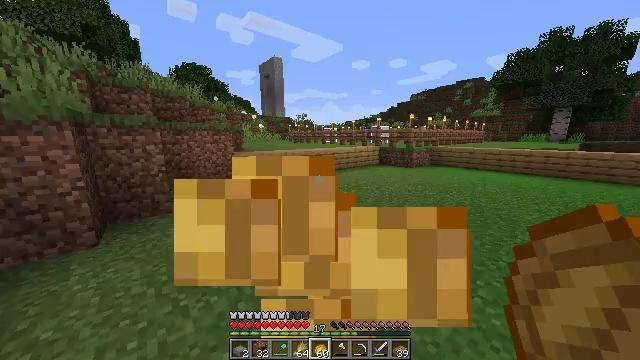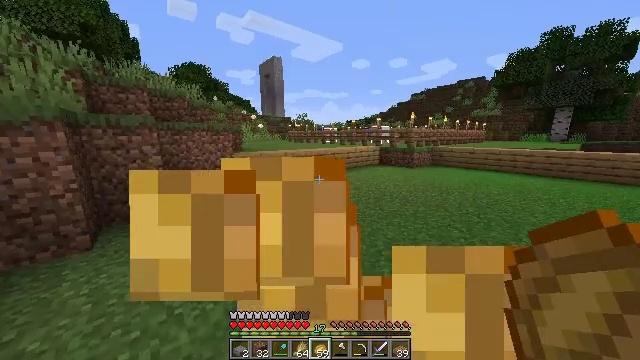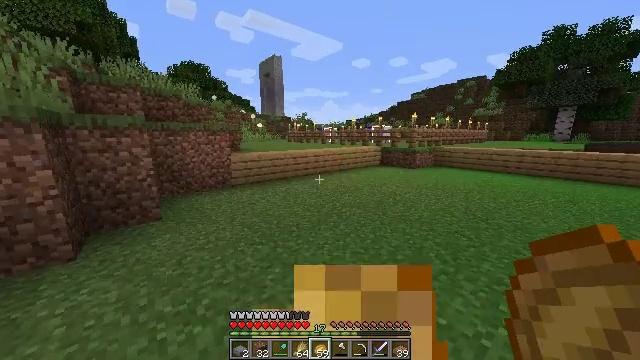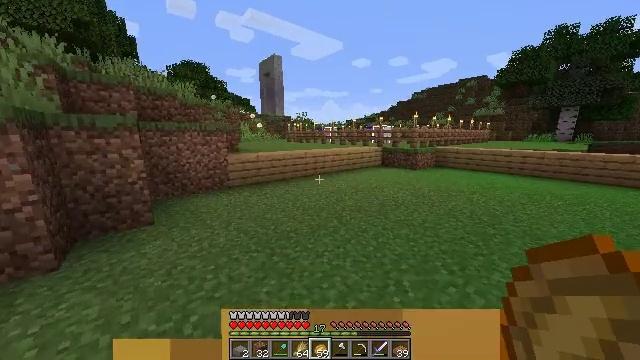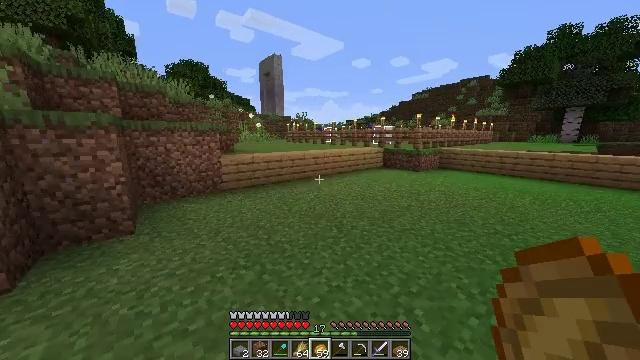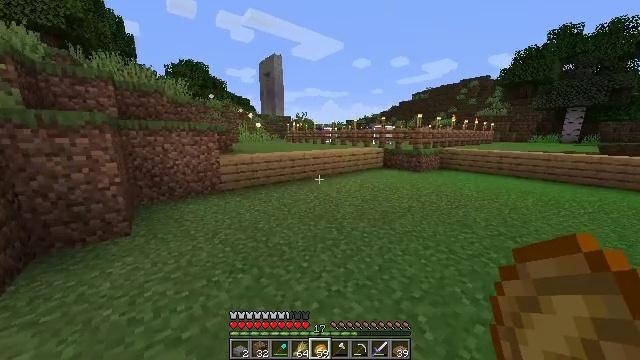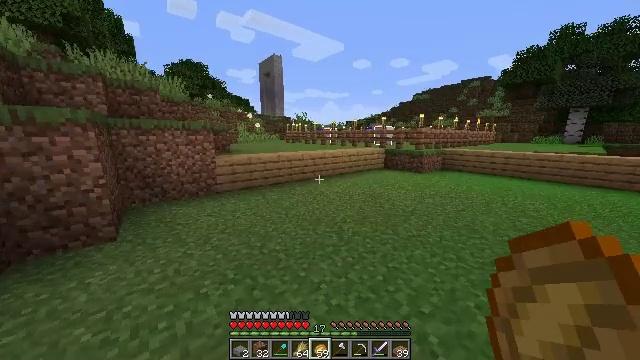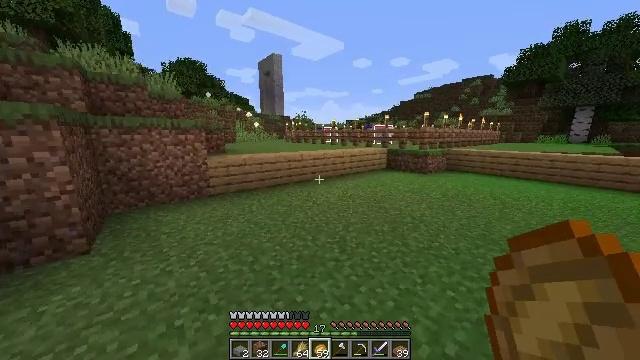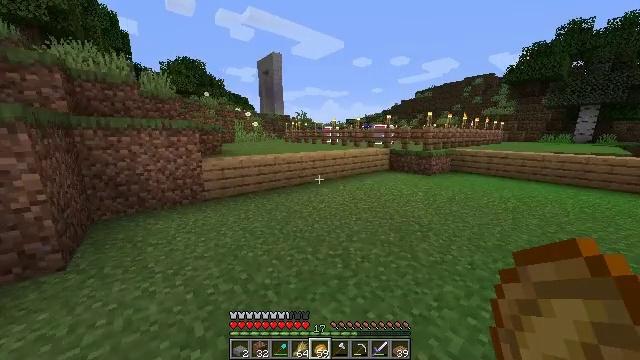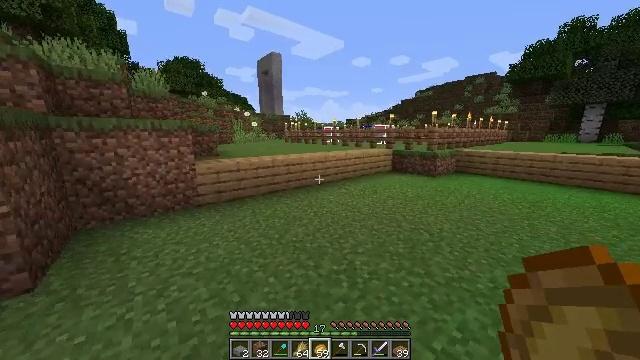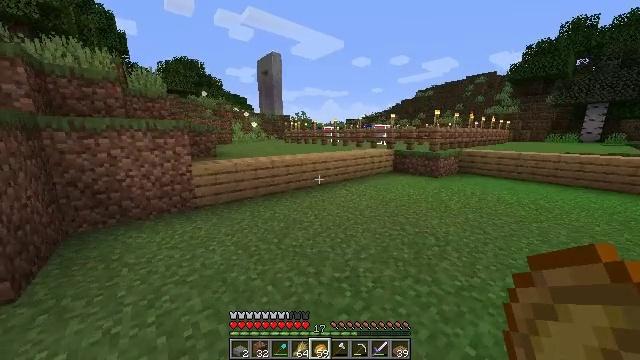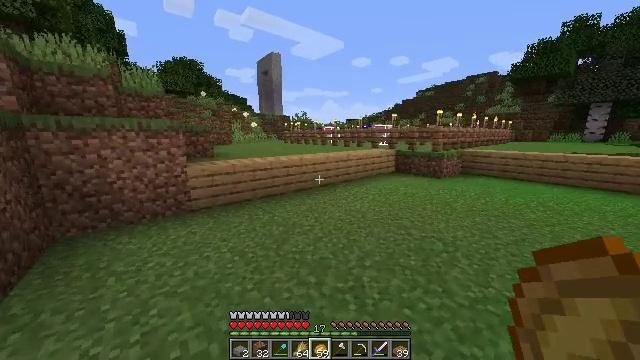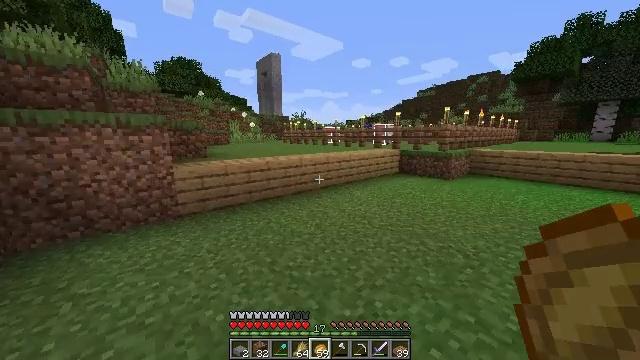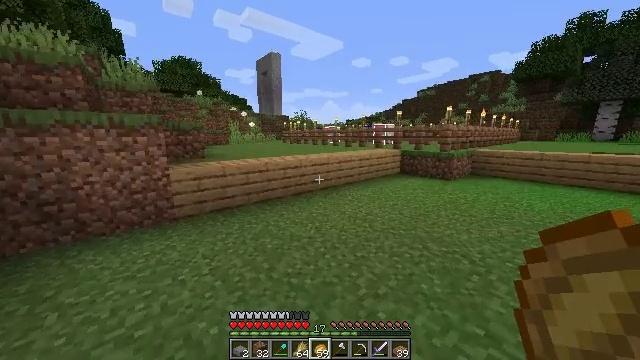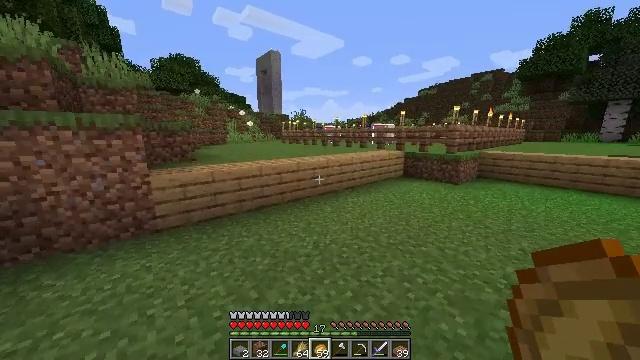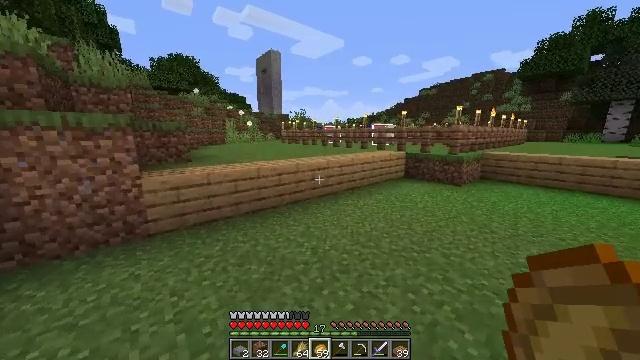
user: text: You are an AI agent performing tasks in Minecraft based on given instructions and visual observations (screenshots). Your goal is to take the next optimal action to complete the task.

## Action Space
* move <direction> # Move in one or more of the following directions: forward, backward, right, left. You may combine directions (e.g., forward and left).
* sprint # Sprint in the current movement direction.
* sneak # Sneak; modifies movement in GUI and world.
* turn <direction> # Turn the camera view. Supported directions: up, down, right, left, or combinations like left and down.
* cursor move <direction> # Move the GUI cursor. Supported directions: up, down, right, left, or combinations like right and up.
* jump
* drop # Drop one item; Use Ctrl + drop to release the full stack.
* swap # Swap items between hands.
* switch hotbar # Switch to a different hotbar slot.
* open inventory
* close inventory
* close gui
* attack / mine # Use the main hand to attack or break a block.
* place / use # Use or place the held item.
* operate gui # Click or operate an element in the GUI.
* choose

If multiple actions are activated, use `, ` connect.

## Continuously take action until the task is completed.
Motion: motion action
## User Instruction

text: Remove the jungle fence from its place.
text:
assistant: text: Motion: move forward, use / place
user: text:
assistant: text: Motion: move forward, use / place
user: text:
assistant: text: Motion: move forward, use / place
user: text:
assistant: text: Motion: move forward, use / place
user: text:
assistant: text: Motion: move forward, use / place
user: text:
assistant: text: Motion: move forward, use / place
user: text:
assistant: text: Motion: move forward, use / place
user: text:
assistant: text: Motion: move forward, use / place
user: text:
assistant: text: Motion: move forward, use / place
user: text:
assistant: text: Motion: move forward, use / place
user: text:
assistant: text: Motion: move forward, use / place
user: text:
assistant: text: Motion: move forward, use / place
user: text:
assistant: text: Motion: move forward, use / place
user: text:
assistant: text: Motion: move forward
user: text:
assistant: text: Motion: move forward
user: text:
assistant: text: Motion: move forward
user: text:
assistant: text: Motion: move forward, turn left
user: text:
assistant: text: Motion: move forward
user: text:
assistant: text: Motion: move forward
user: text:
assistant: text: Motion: move forward
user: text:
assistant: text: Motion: move forward
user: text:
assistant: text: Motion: move forward
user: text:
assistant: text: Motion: move forward
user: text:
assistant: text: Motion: move forward
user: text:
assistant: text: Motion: move forward
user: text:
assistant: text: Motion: move forward
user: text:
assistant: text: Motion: move forward
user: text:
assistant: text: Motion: move forward
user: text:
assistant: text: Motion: move forward
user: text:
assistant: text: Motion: move forward, turn down